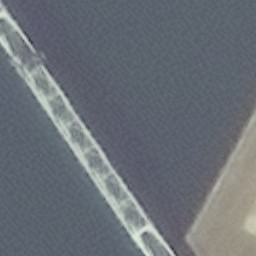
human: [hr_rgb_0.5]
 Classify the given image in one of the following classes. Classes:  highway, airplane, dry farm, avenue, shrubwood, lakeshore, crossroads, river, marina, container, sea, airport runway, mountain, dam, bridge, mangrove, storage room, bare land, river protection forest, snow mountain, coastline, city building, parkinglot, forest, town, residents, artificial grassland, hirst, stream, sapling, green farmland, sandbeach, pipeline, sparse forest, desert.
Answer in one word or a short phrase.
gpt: bridge